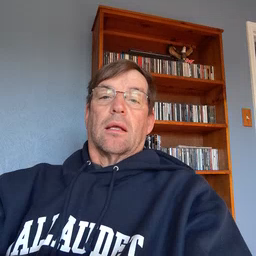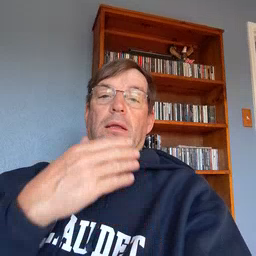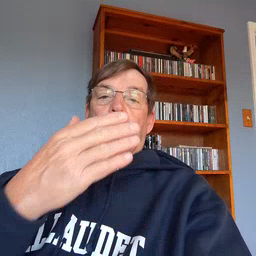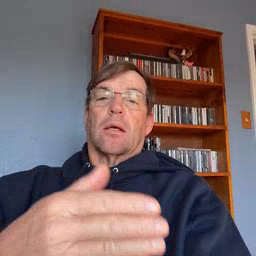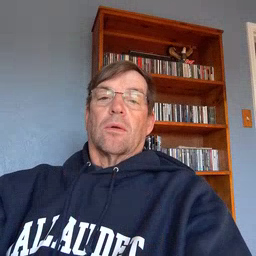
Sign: thankyou